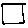
Label: square